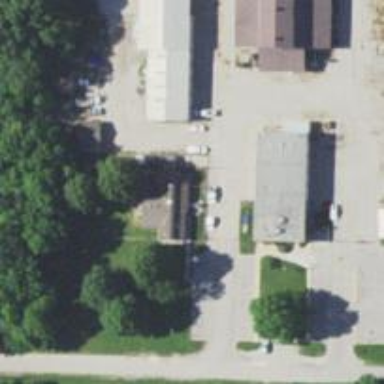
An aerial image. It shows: Animal shelter.